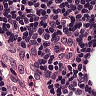
Metastatic tissue present: no